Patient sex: M
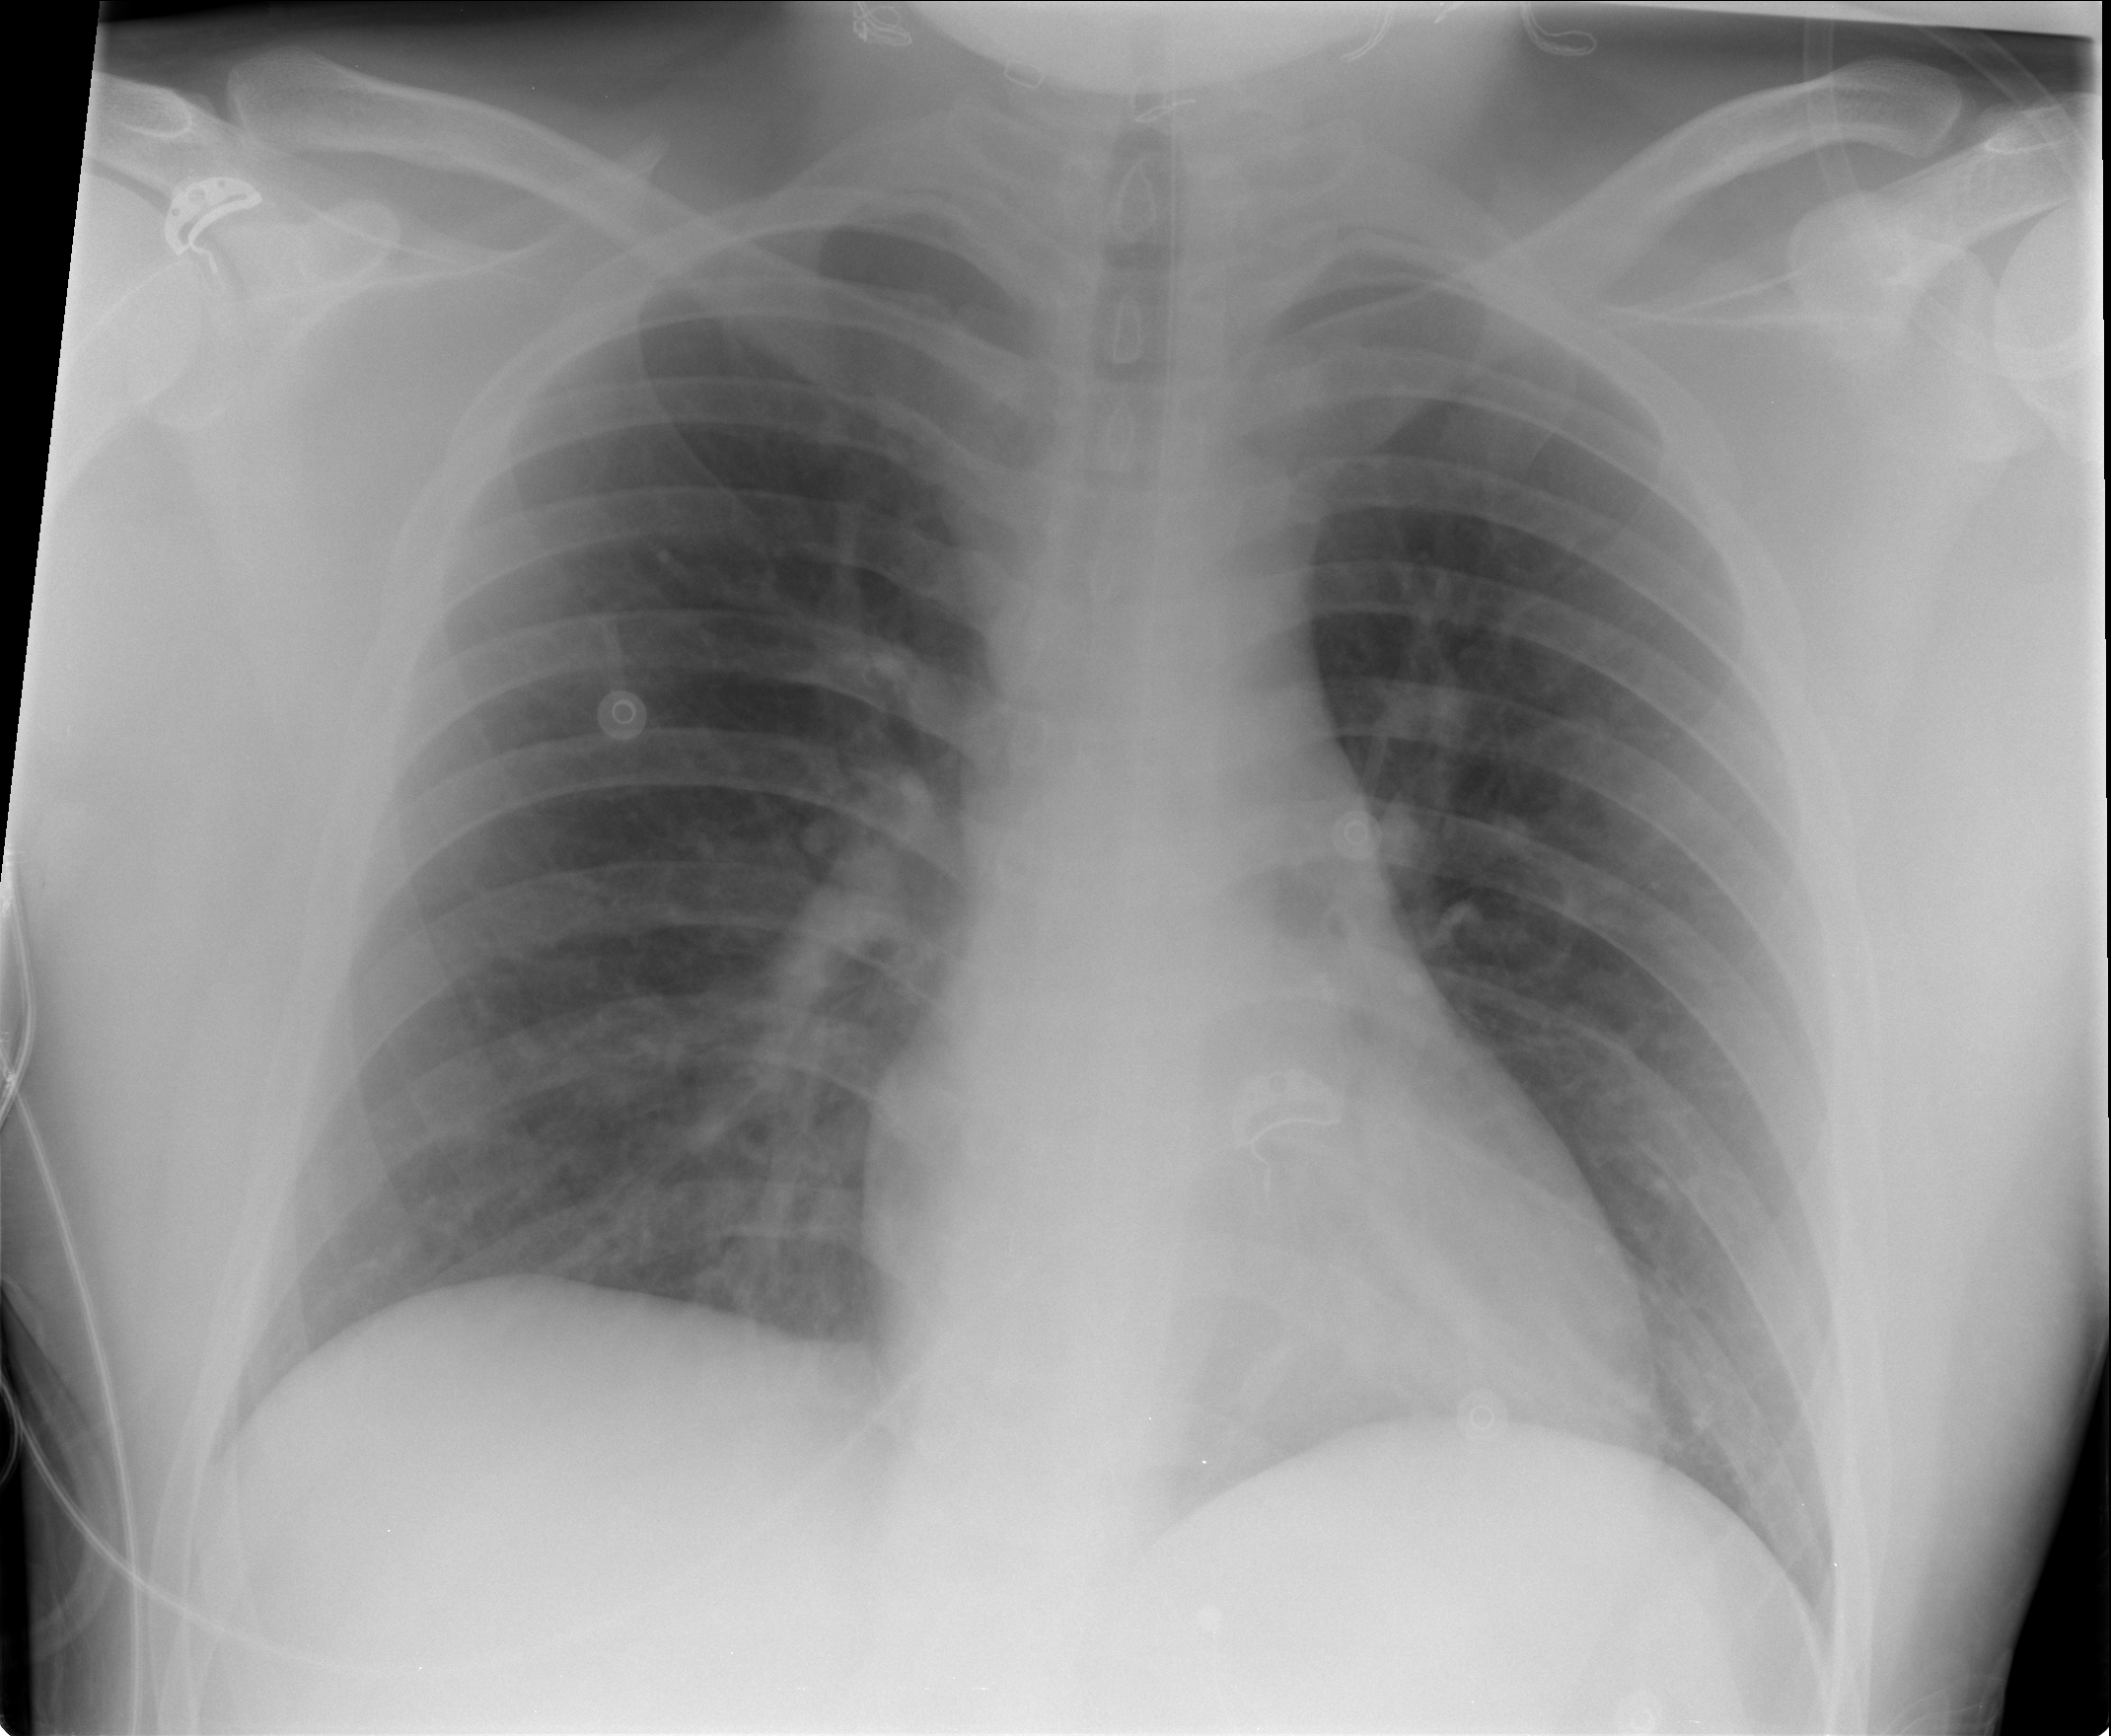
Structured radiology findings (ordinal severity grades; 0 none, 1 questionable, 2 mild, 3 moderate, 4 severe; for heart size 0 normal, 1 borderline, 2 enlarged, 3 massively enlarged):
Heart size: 0
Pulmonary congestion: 0
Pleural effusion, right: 0
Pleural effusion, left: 0
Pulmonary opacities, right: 2
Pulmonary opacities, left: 0
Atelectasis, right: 0
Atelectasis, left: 0